Question: I am struggling with some things in CSS. As shown below, the image needs to be in center, and have
text left of it (close to the image, not with gap as shown in the fiddle). Please note that the image can change in width (it's a slider).
I have tried to just put a simple 'margin: auto' into the image, and then a wrapper for the text (left side) with float right- so in my mind it should float to the image, but it does not (it creates a gap at the top) and float the text way to right (of course because there's a blank top space).
Is this possible in pure CSS?
What I tried to do is:
'''
img{
margin:auto;
display:block;
}
.description{
float:right;
}
'''

<URL>
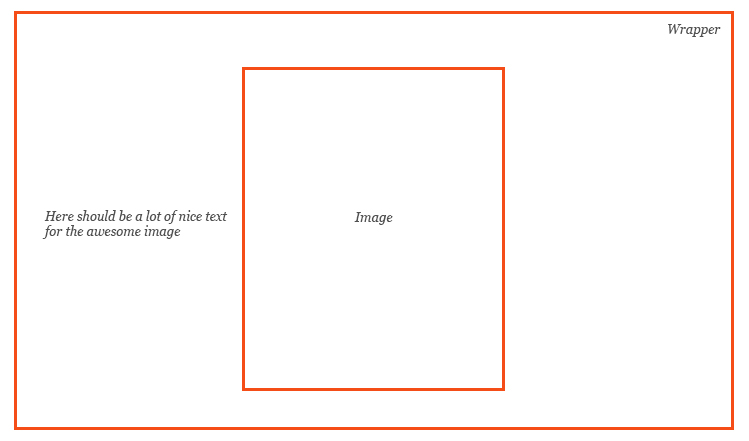
Answer: A combination of absolute positioning and table-cells will get the alignments you are looking for.
'''
.slider {
width:1000px;
height:500px;
border:1px solid black;
}
.slider ul {
list-style:none;
margin: 0;
}
.slider ul li {
text-align: center;
vertical-align: middle;
width: 100%;
}
.slider .slideContent {
display: inline-block;
position: relative;
}
.slider ul li .description {
left: -200px; /*Subtract the width of the description*/
position: absolute;
width: 200px;
}
.slider ul li .pictureContainer {
display: inline-block;
}
.slider ul li img {
width: 300px;
margin: auto;
display: block;
}
/*Align contents to the middle*/
.slider ul li .slideMiddle {
display: table-cell;
height: 500px;
vertical-align: middle;
}
'''
'''
<div class="slider">
<ul>
<li>
<div class="slideContent">
<div class="description">
<div class="slideMiddle">
<p>
Here should be some nice text near the image instead of left
</p>
</div>
</div>
<div class="pictureContainer">
<div class="slideMiddle">
<img src="http://i.imgur.com/SY9aY5S.jpg" />
</div>
</div>
</div>
</li>
</ul>
</div><!-- End slider -->
'''
Demo: <URL>
## Breakdown of why it works:
The first step is ensuring that the image is always centered. To do this, I've created '<div class="slideContent">' that's set to . This will do two things, it will cause the '.slideContent' div to become the width of the image, and it will be centered (because the 'li' parent has 'text-align: center;'.
'''
.slider .slideContent {
display: inline-block;
position: relative;
}
'''
Now to ensure that the description is always shown to the left of the image, we add 'position: relative;' to '.slideContent'.
Then you set the '.description' to 'width: 200px;', and force it to the left using 'position: absolute;' and then define 'left: -200px;' to counter it's own width.
'''
.slider ul li .description {
left: -200px; /*Subtract the width of the description*/
position: absolute;
width: 200px;
}
'''
Finally, we want to vertically align the contents, so we create child divs with a class '.slideMiddle' and apply the following:
'''
.slider ul li .slideMiddle {
display: table-cell;
height: 500px;
vertical-align: middle;
}
'''
The height definition matches the slider height, and the 'display: table-cell' and 'vertical-align: middle' will cause the contents to be vertically aligned in the middle.